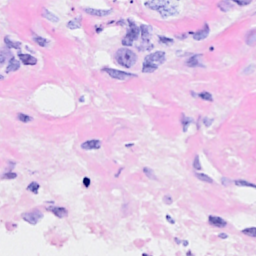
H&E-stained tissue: Breast